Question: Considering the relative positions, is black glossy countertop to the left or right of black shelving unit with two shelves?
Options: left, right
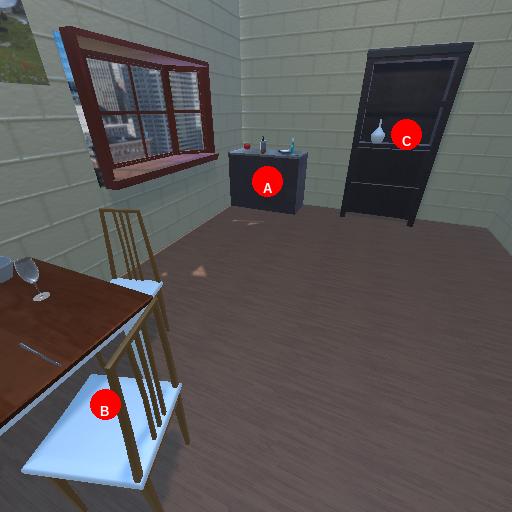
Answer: left